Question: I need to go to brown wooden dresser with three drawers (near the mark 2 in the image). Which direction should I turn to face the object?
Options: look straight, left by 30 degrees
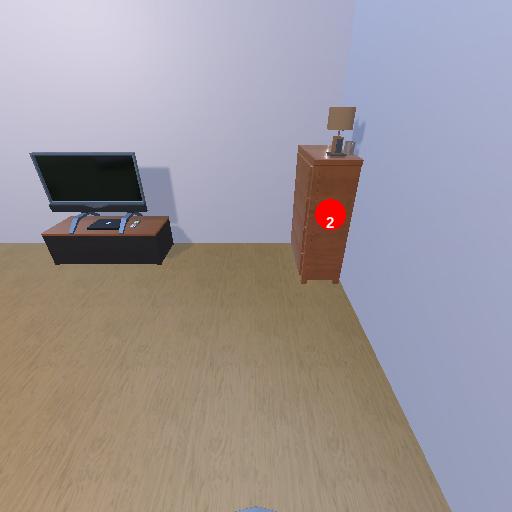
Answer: look straight